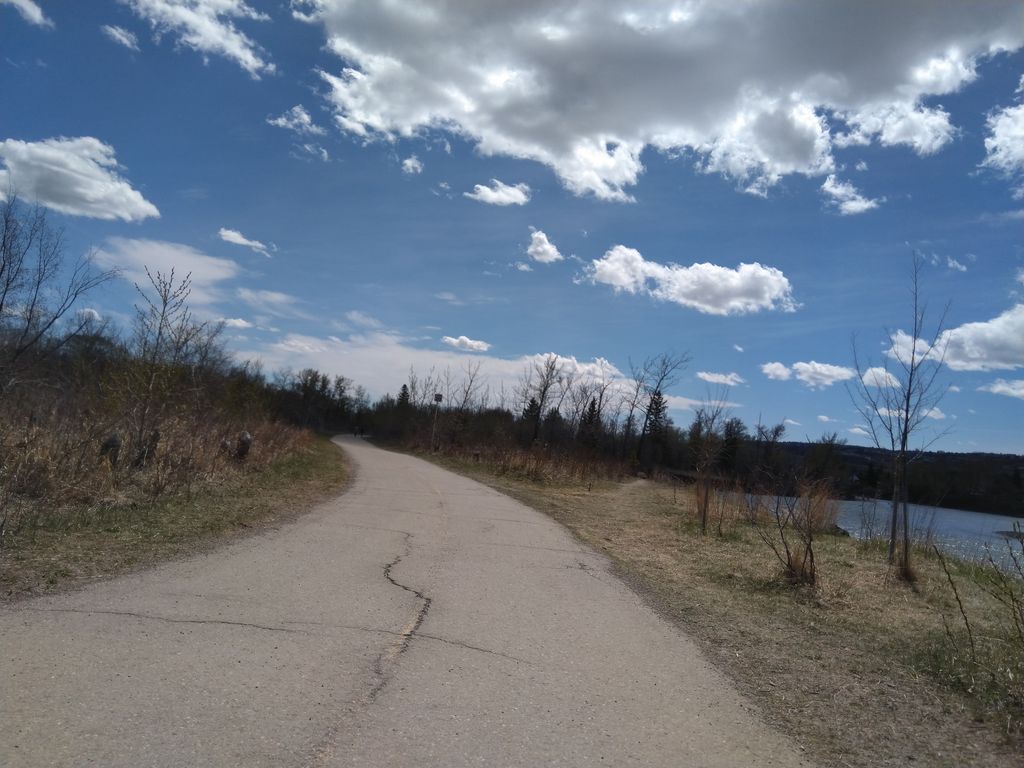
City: calgary